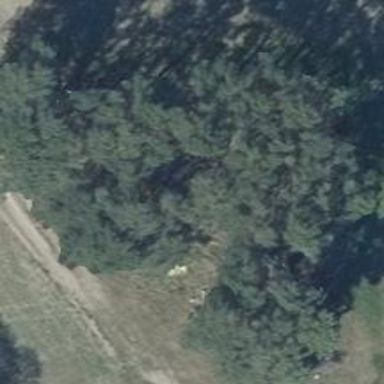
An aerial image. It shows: Deciduous broadleaved tree.